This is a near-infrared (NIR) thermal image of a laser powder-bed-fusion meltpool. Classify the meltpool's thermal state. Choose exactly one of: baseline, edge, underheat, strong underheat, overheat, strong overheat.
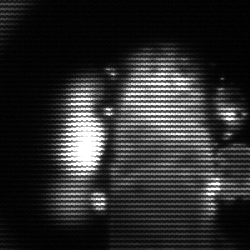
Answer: strong underheat